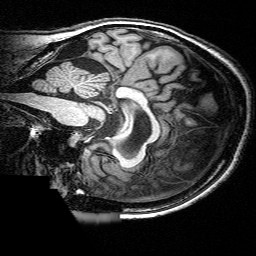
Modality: T1w
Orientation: sagittal
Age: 57
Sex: female
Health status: ill
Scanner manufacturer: siemens
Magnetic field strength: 3 T
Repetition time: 0.0025 s
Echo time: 0.00336 s